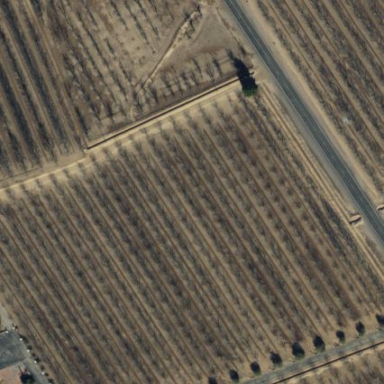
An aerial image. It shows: Orchard.